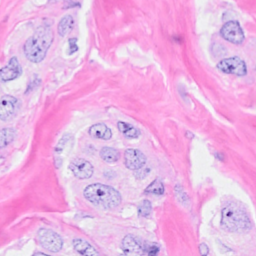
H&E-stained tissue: Breast